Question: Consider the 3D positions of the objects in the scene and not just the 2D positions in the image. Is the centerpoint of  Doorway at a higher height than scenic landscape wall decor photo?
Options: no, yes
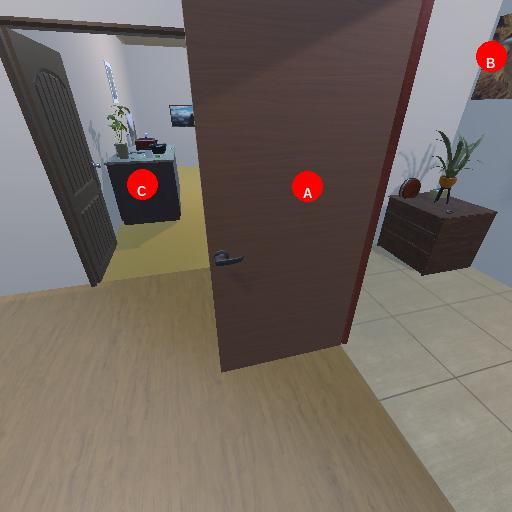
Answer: no